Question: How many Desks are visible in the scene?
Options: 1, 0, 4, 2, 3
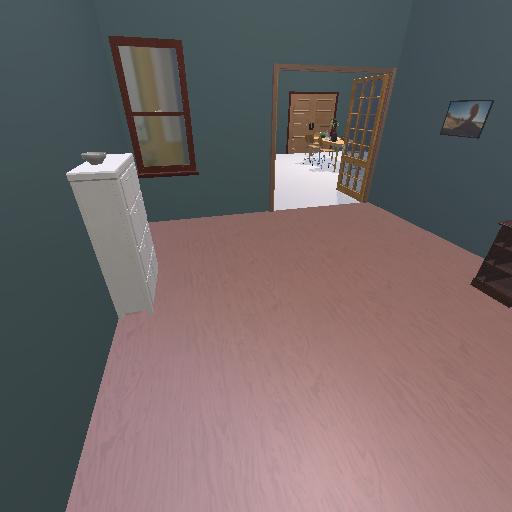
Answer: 1